Question: I'm going to create a horizontal grid layout with CSS. (And I'll make it to scroll horizontally by JQuery and <URL>
This is an example:

I have searched the internet about CSS Grids, but it seems that they can't help me...
EDIT: I want to have fixed number of rows (I mean, the number of rows should change when I resize the page. ) (I will use it inside a div with 'overflow: auto')
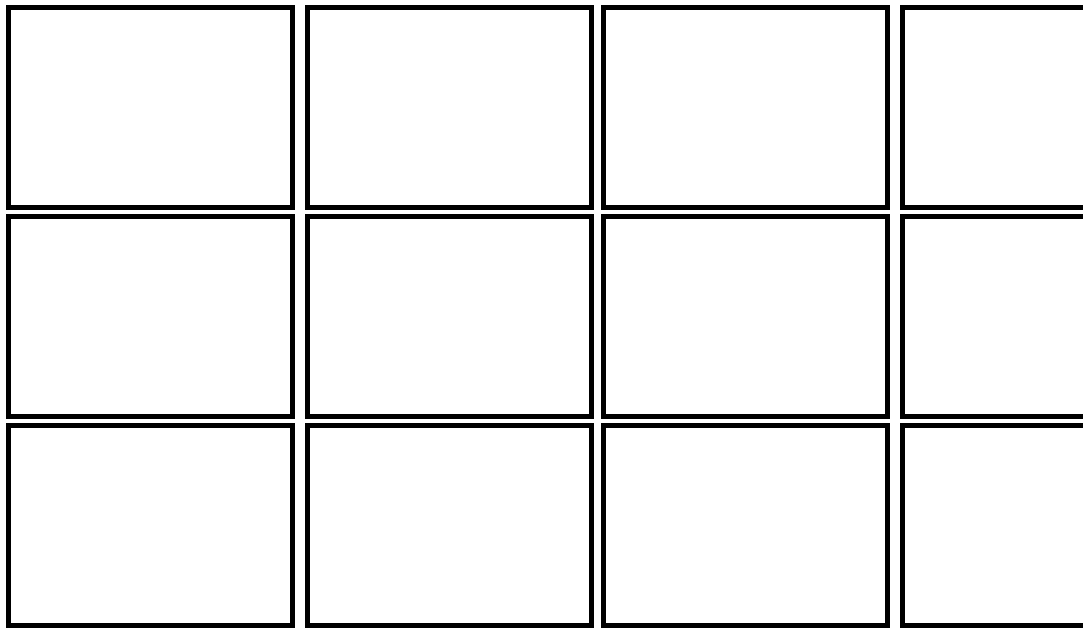
Answer: 'display:table', 'display:table-row', 'display:table-cell', 'display:inline-block'
These css properties can help, just look them up on your local css information site.
The 'table'-values let every element behave like a table, without actually using one. This may be a good solution for your problem.
The 'inline-block'-value solves the overhang problem some floating layouts have as the blocks are displayed , just like 'img's. There is little support for this in old browsers, of course.